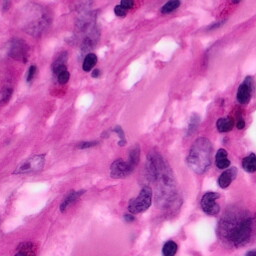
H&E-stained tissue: Pancreatic